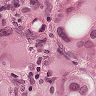
Metastatic tissue present: yes